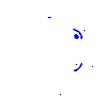
Particle: pion